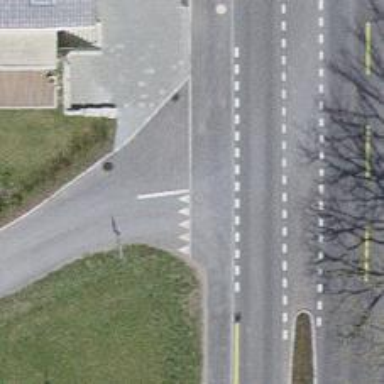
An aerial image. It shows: Road with "give way" sign.